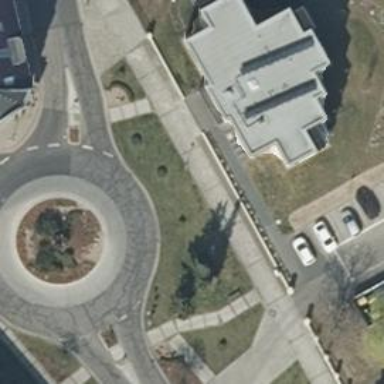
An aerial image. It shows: Tertiary road with asphalt surface leading to roundabout.